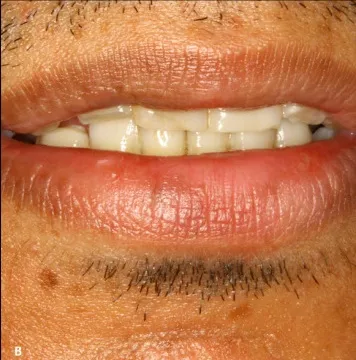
Note that the lesion emerges from conjunctive tissue and is covered by a layer of hemorrhagic fibrin; B) The patient's lip exhibiting a normal aspect three weeks after the second injection of benzathine penicillin.
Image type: pathology (fish)